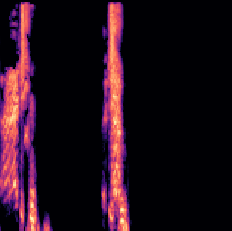
Sound class: Person sneeze